Interaction volume radius: 10 \u00c5
Interaction volume height: 15 \u00c5
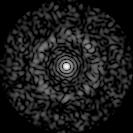
Disorder parameter: 0.8261